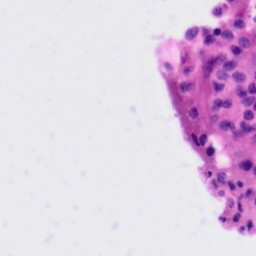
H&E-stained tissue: Tonsil